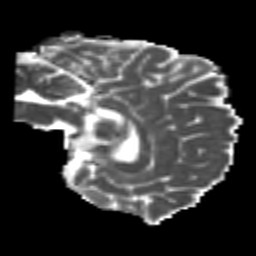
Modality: MD
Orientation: sagittal
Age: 24
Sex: male
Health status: healthy
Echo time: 0.074 s